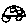
Label: car